Interaction volume radius: 5 \u00c5
Interaction volume height: 15 \u00c5
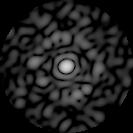
Disorder parameter: 0.8579